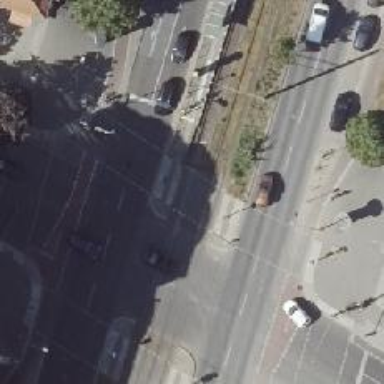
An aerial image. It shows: Tram crossing with traffic signals.